Platform: macOS
Application: Arc Browser
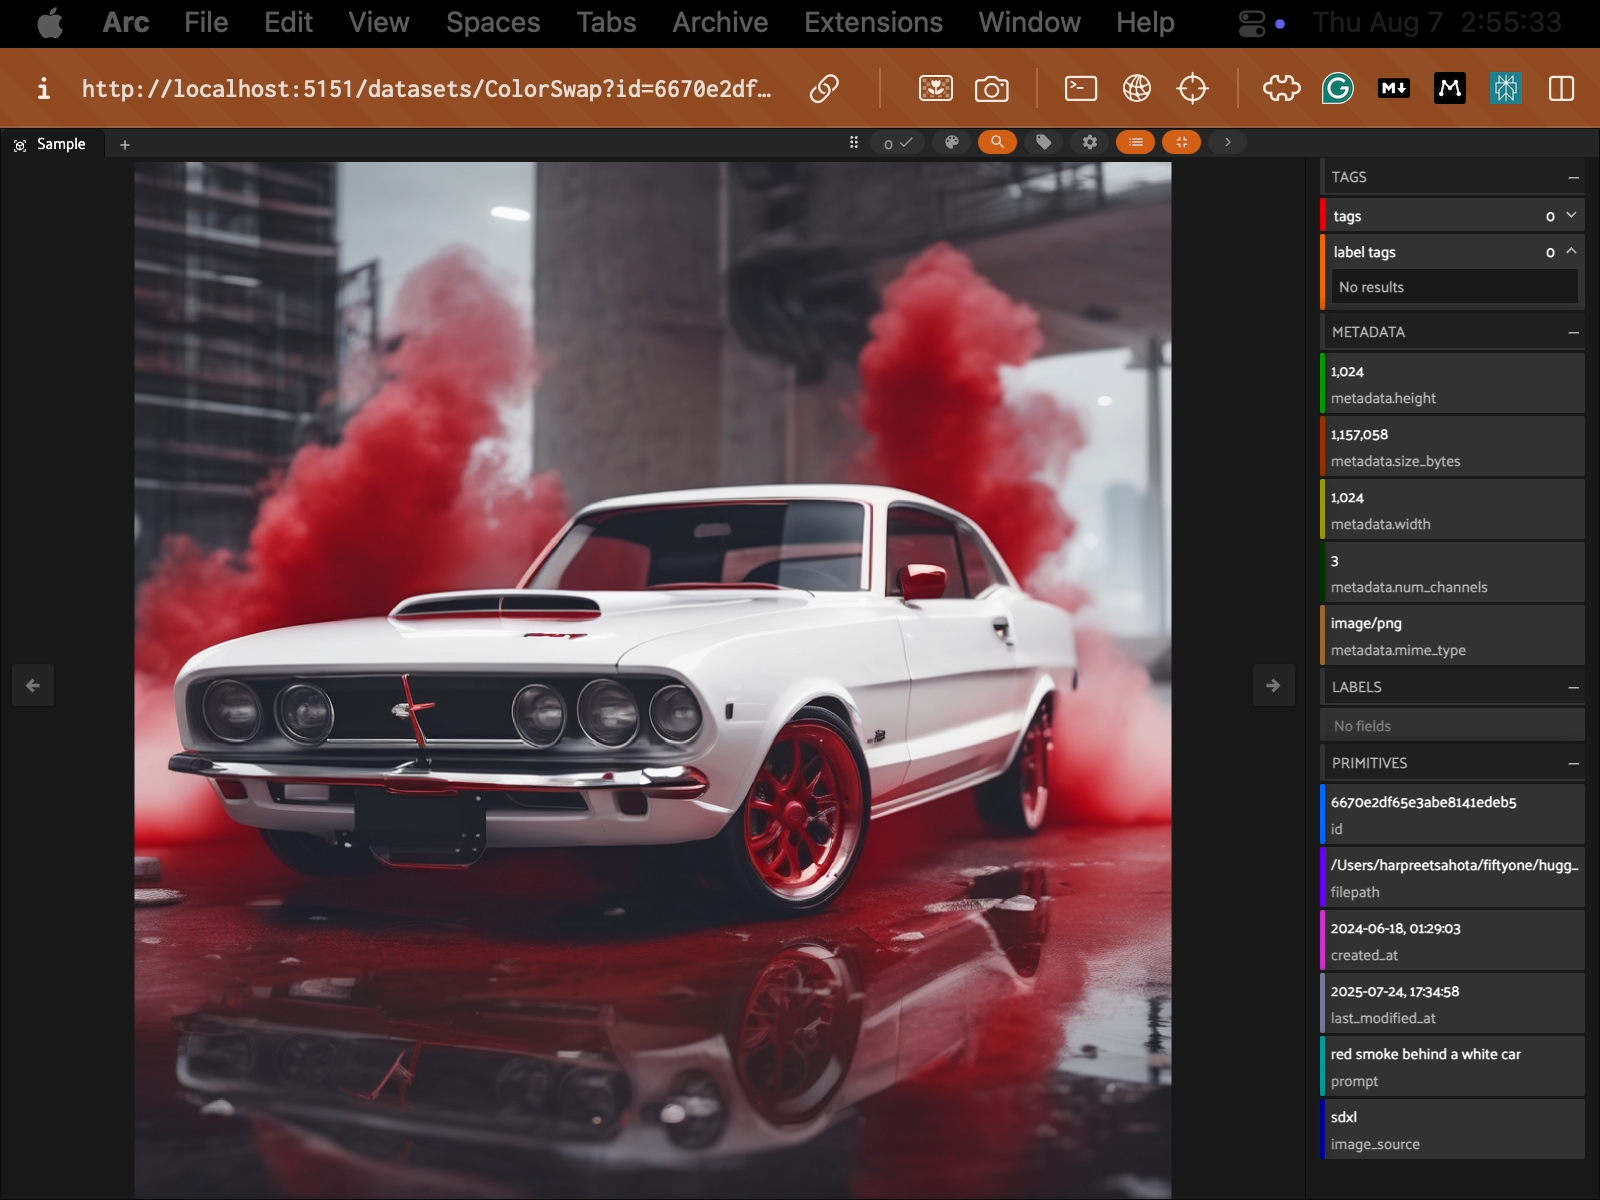
task_description: Exit full screen mode
action_type: click
element_info: Icon
steps_since_start: 1